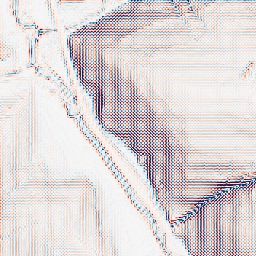
Category: wavelet
Decomposition family: wavelet_dwt
Decomposition parameters: wavelet: haar
level: 2
Upsampling method: cubic_mitchell
Upsampling parameters: scale: 8
Upsampling scale: 8